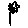
Label: flower